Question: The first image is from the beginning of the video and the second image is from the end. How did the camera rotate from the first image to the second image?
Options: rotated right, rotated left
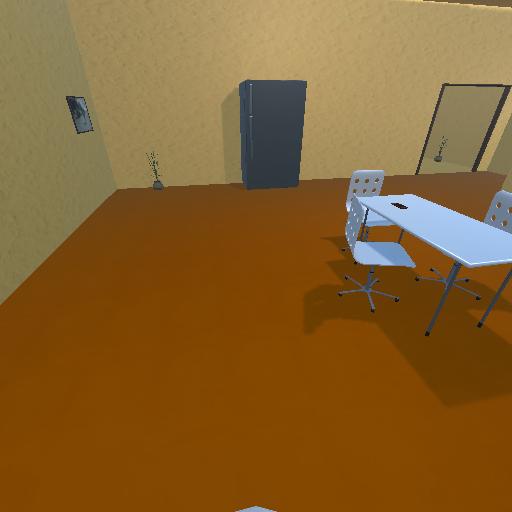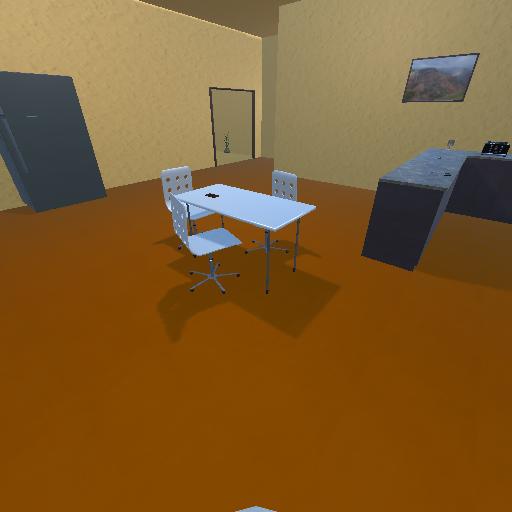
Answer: rotated right